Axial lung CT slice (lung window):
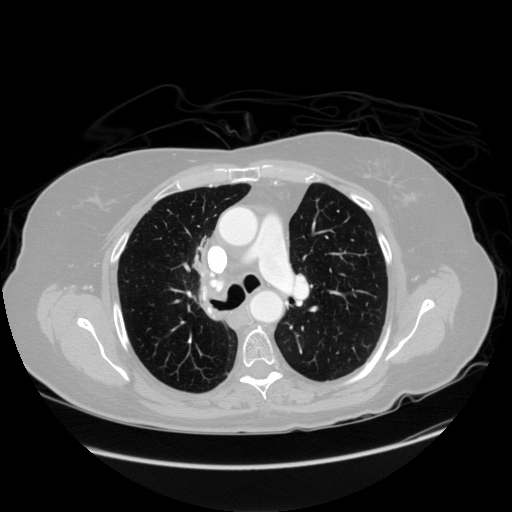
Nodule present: no